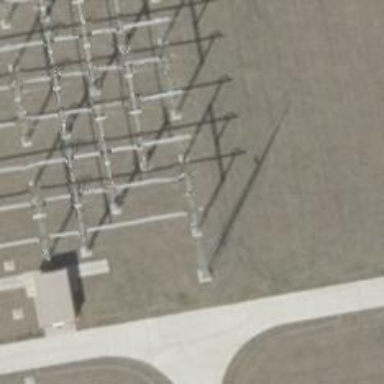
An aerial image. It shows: Power line with 3 cables. The line type is busbar.